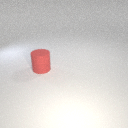
large red rubber cylinder